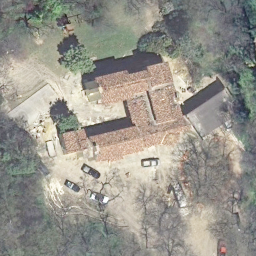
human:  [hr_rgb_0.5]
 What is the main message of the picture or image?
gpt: sparse residential